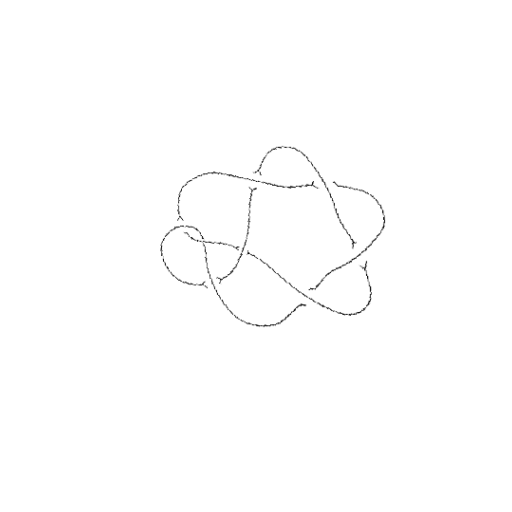
Crossing number: 8